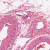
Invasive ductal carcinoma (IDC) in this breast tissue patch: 0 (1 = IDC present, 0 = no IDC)